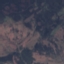
Land use / land cover class: HerbaceousVegetation